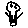
Label: tree